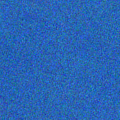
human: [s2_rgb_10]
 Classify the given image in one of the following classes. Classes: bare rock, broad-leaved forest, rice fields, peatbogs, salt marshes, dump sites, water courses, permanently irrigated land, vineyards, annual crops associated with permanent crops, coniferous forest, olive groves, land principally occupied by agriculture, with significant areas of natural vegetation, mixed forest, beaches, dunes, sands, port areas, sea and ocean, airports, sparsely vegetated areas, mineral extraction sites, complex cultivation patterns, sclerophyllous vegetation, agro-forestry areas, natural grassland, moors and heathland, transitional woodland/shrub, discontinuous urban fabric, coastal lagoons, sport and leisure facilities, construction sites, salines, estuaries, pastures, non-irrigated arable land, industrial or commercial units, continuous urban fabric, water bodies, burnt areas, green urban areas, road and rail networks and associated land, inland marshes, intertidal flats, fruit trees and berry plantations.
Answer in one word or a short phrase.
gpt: sea and ocean